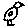
Label: bird